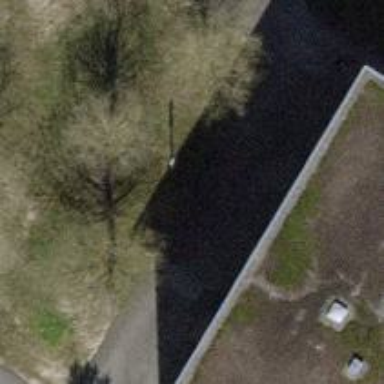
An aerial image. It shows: White lamp supported by pole.